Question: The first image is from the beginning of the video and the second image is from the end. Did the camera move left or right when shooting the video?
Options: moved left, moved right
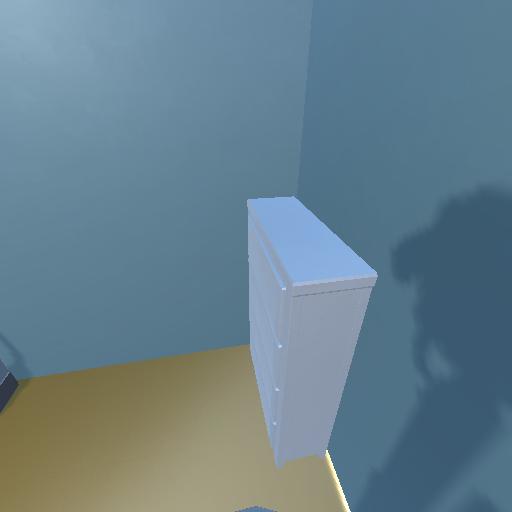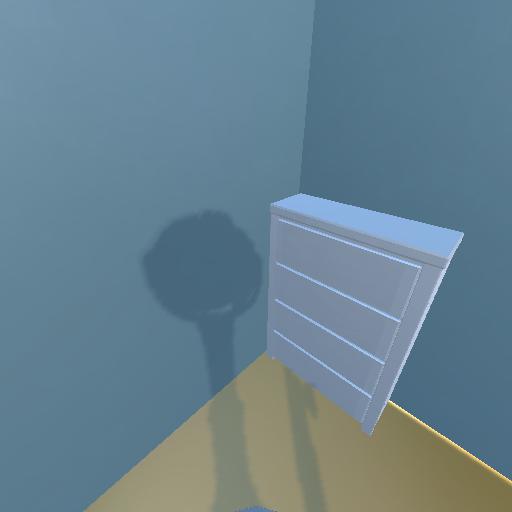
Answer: moved left